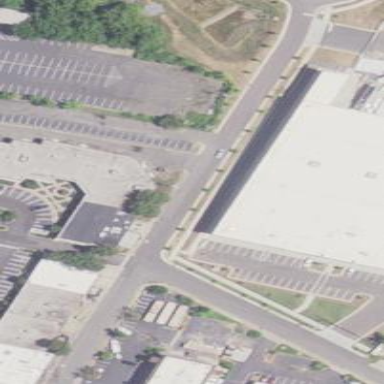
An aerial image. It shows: Retail building.